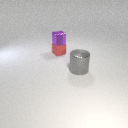
small red rubber cube below small purple metal cube